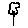
Label: flower